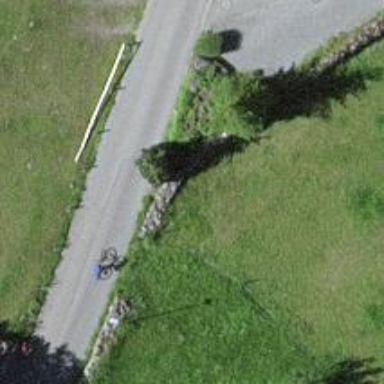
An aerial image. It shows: Dry stone wall barrier.